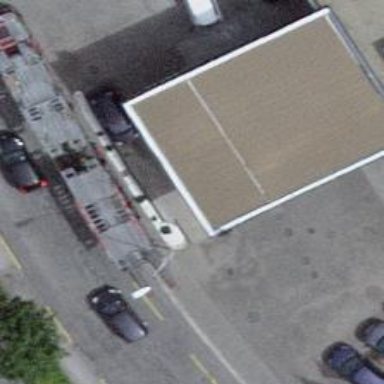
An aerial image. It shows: Fuel station.